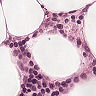
Metastatic tissue present: no